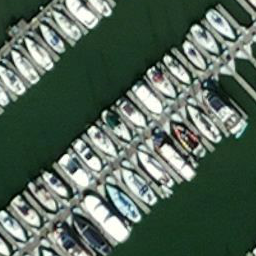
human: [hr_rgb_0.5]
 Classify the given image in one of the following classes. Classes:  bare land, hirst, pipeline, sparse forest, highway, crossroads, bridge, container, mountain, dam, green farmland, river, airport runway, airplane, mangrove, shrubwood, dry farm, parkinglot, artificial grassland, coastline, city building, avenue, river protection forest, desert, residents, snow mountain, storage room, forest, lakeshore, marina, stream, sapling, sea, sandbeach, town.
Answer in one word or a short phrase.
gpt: marina